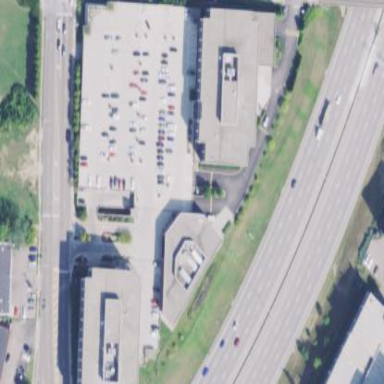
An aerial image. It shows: Commercial area.